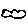
Label: cloud